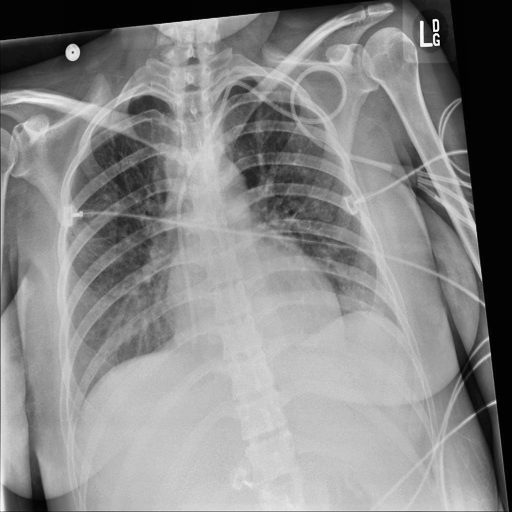
Finding: NORMAL